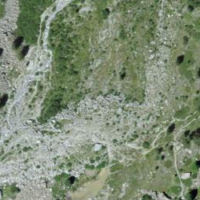
EUNIS habitat code: 31
Species observed at this site:
Lyrurus tetrix